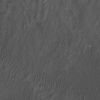
Atmospheric dust classification: not_dusty